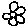
Label: flower